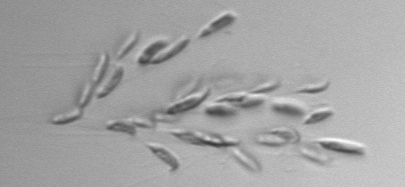
Label: Dinobryon